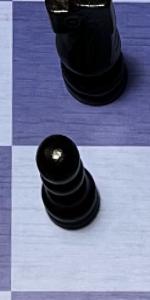
Label: Pawn_Black